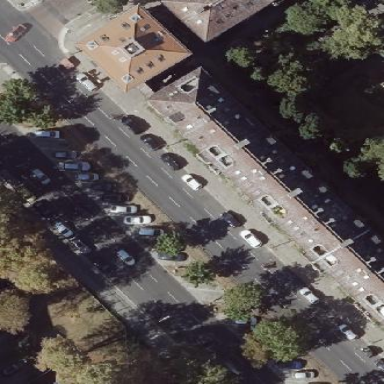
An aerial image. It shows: Street-side parking area.